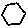
Label: hexagon